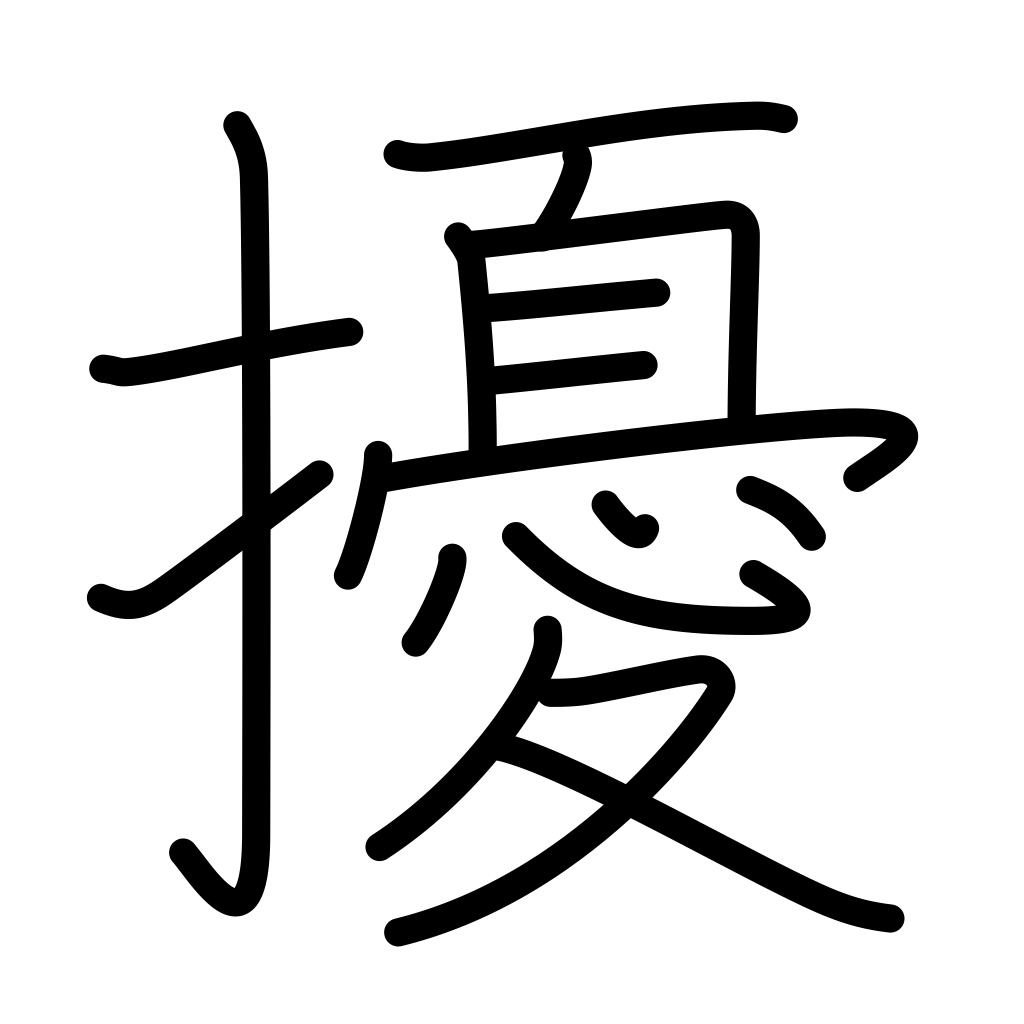
Meaning: disturb, throw into confusion